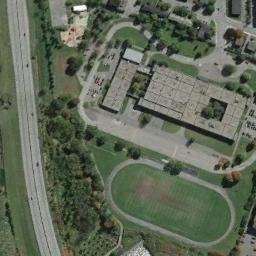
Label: ground_track_field